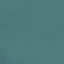
Land use / land cover class: SeaLake